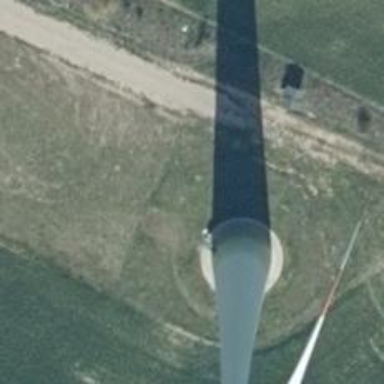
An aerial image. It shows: Wind generator is in the picture.